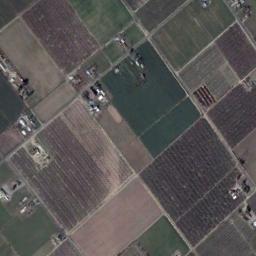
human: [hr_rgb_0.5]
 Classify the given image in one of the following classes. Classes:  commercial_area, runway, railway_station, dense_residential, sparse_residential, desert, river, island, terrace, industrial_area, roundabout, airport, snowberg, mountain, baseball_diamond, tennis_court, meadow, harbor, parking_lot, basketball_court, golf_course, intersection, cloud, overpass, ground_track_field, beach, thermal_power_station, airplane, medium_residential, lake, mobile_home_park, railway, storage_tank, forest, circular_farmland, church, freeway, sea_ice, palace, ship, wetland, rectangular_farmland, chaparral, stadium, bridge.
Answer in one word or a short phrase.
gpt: rectangular_farmland